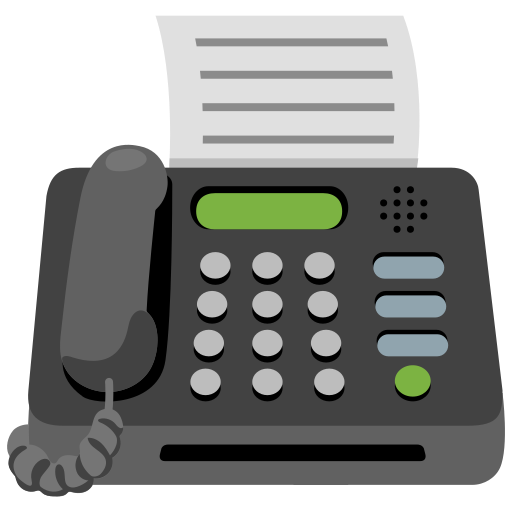
Emoji: 📠